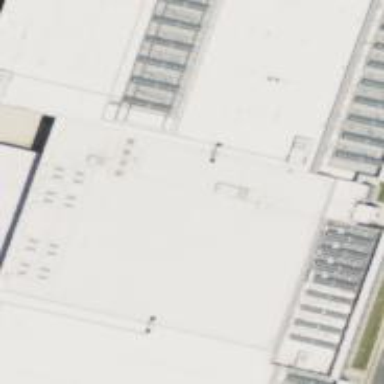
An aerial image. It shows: Data center building.